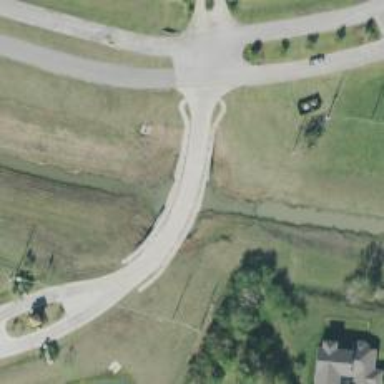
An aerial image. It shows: Residential road with bridge.